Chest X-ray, PA view. Patient: 54 years old, sex F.
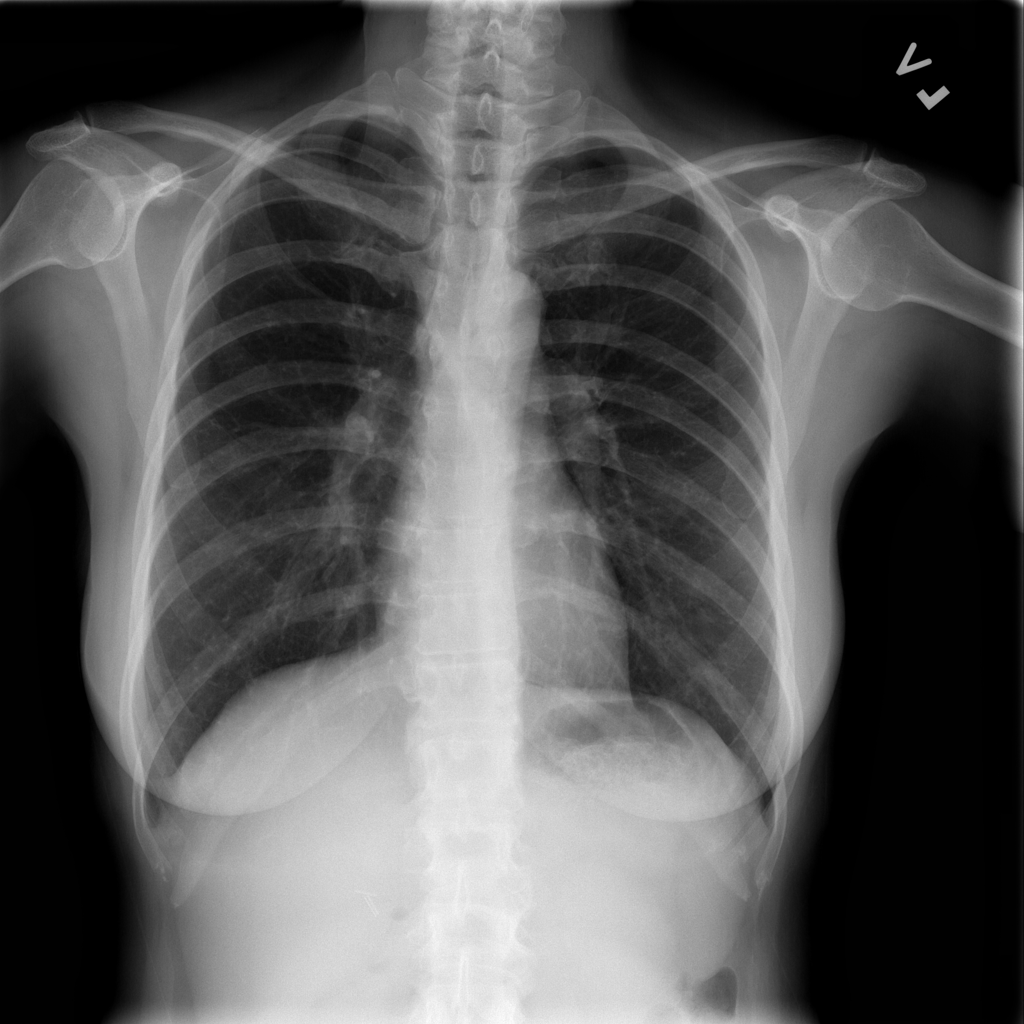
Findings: No Finding